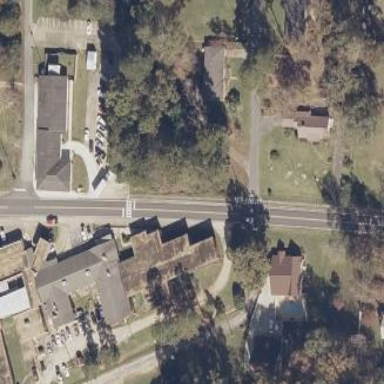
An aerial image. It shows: Nursing home building.